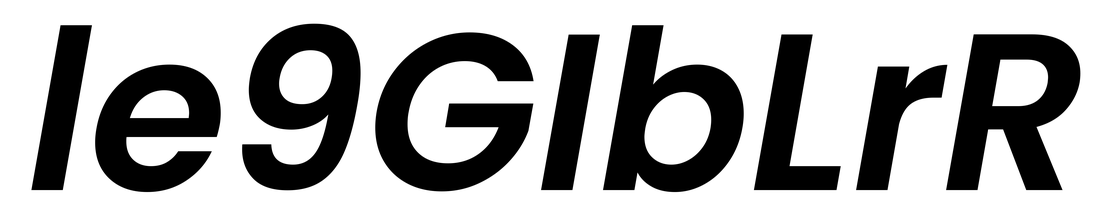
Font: Poppins-SemiBoldItalic